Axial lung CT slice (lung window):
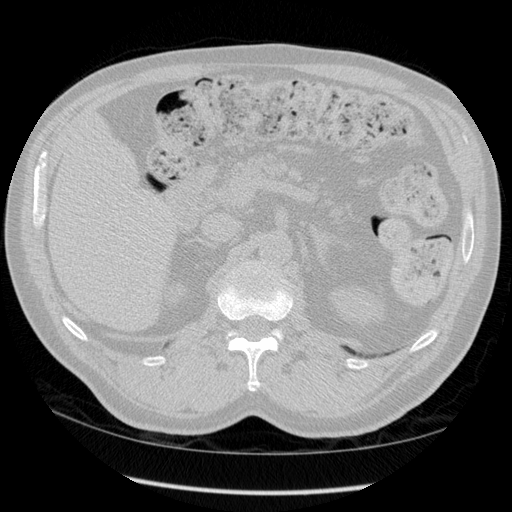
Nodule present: no